Question: Is there any way to change 'onsen-ui' lists ('ons-list') to look like a 'CardView' as the below picture.

The borders are set in background and I tried to change them and setting padding and margin with no chance.
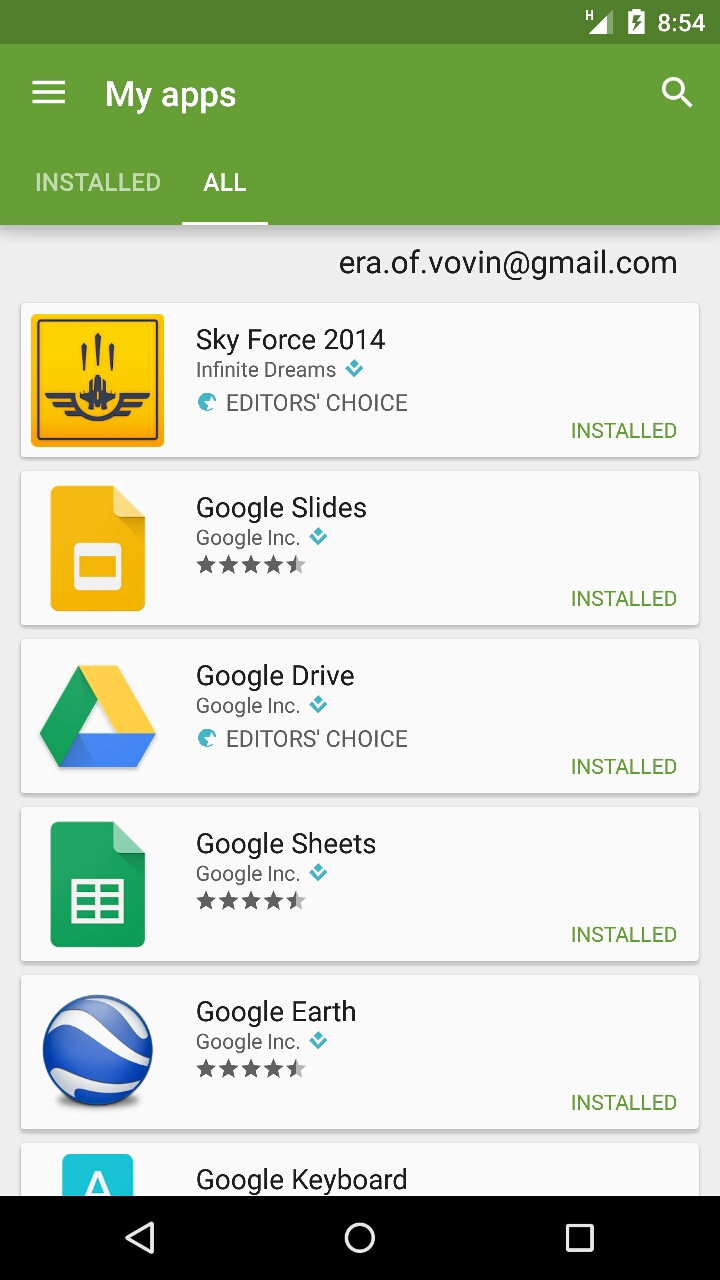
Answer: By changing these styles I have achieved the below picture
'''
.list__item{
border-style:solid !important;
border-width:1px !important;
border-color:#ddd !important;
box-shadow:2px 2px 1px #eee !important;
margin:10px !important;
}
'''